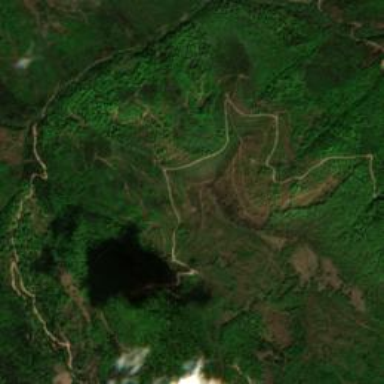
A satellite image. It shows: Clearcut area with scrub vegetation.